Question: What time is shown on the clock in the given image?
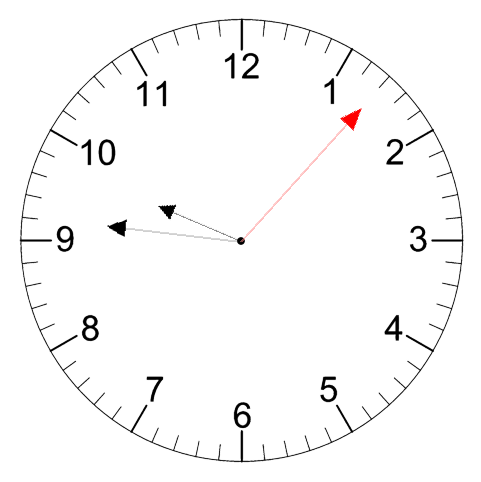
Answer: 09:46:07